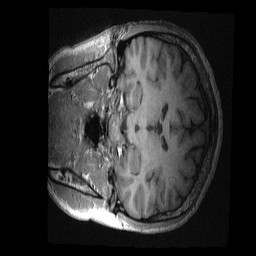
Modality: T1w
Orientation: coronal
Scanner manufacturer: ge
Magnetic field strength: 3 T
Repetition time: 0.007232 s
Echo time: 0.002552 s